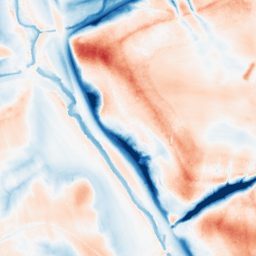
Category: trend_removal
Decomposition family: local_polynomial
Decomposition parameters: window_size: 51
degree: 3
Upsampling method: bicubic_3x
Upsampling parameters: scale: 3
Upsampling scale: 3